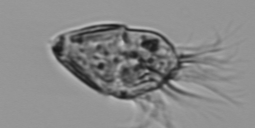
Label: Strombidium_morphotype1